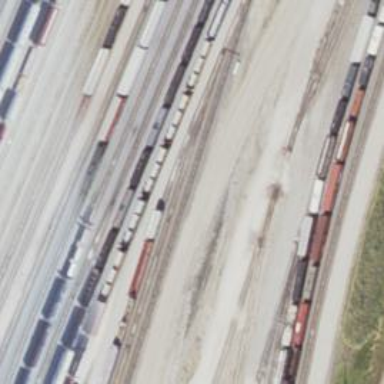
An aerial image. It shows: Railway yard in service.